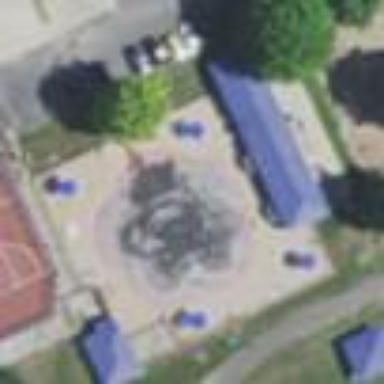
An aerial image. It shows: Sports centre dedicated to swimming activities.